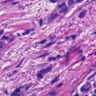
Metastatic tissue present: yes